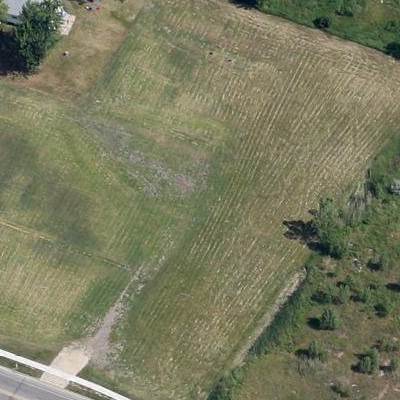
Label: Grass